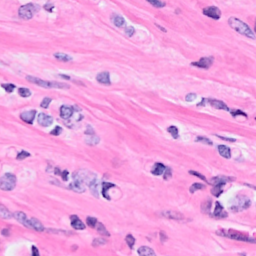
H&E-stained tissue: Breast